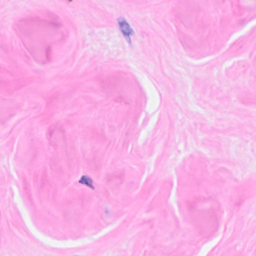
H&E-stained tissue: Breast